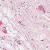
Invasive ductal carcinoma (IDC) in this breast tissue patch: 0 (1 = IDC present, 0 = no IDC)